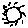
Label: sun